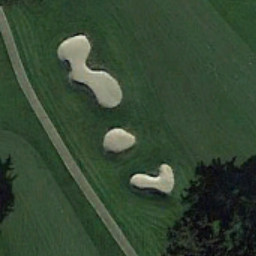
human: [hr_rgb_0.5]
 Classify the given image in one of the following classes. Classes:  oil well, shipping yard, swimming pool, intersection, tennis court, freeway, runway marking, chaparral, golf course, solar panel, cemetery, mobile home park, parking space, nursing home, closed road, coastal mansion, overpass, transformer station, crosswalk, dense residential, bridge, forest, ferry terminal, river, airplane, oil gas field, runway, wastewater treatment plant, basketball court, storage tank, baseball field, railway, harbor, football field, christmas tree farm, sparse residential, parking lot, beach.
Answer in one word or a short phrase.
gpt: golf course